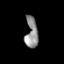
Tissue: prostate
Cell type: T cells
Senescence score: 0.3134
Nuclear area (px): 377
Mean DAPI intensity: 143.321